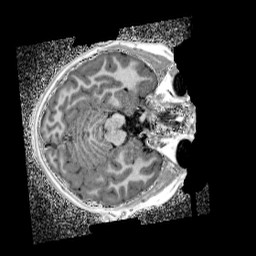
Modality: UNIT1_denoised
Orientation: axial
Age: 11
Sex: female
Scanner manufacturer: siemens
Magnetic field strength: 3 T
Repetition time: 4 s
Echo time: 0.00299 s